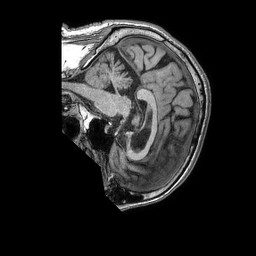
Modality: T1w
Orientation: sagittal
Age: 74
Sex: male
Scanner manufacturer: philips
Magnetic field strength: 1.5 T
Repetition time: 0.007592 s
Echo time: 0.003465 s